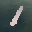
Label: 1